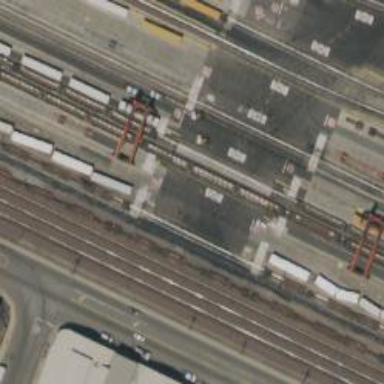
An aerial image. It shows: Railway level crossing.